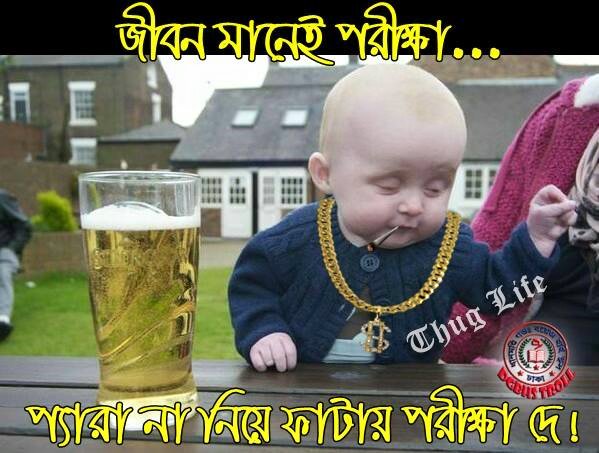
Caption: জীবন মানেই পরীক্ষা ...    প্যারা না নিয়ে ফাটায় পরীক্ষা দে !
Label: non-hate